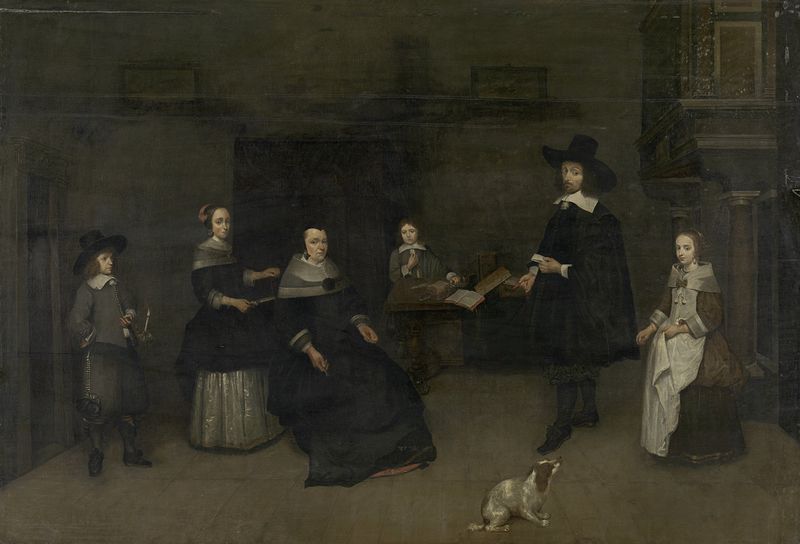
Titel: Familietafereel
Künstler: Caspar Netscher
Standort: Amsterdam
Institution: Rijksmuseum
Schlagwörter: dunkel, gemälde, mann, frauen, menschen, braun, frau, hut, kleid, männer, raum, schwarz, säule, zimmer, hund, haube, regal, architektur, bibel, kragen, trauer, bildnis, gruppenporträt, niederlande, sitzend, adel, familie, kind, renaissance, spanien, bücher, kerze, kerzen, buch, bürger, schreiber, frau#